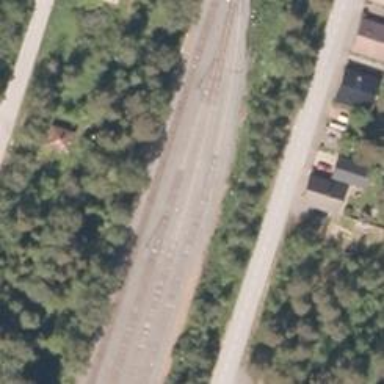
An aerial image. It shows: Railway siding for service.